二年级 · 度量几何学
一个锐角、一个直角、一个钝角。

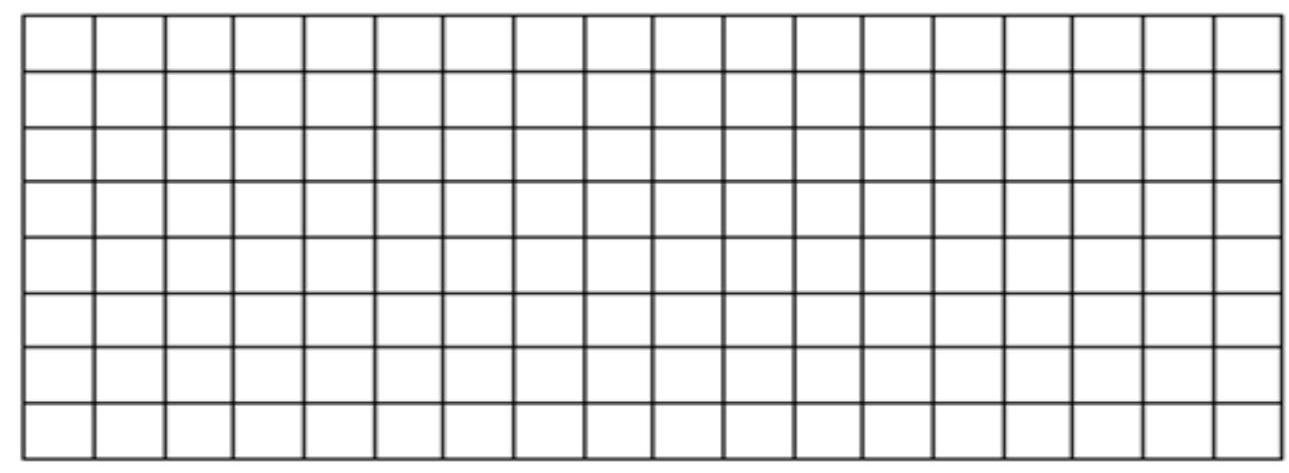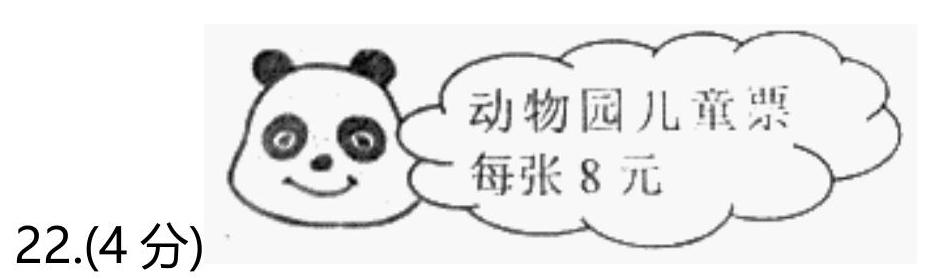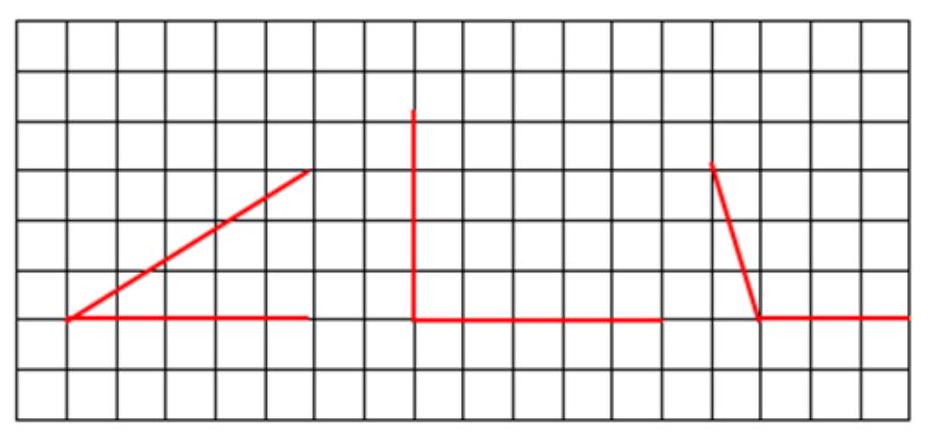
答案:
解析: